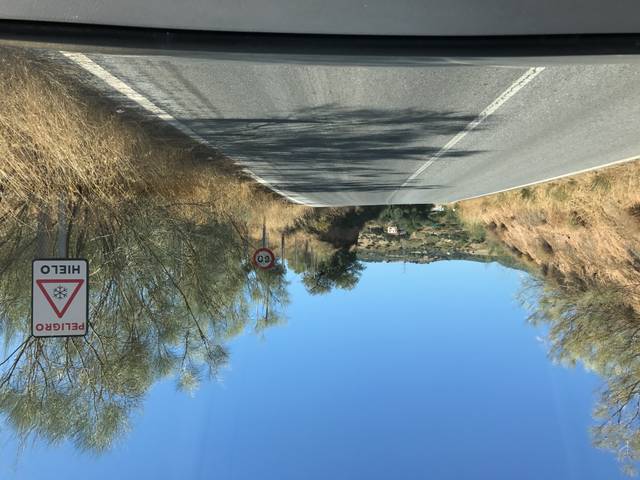
Region: Spain
Coordinates: 37.208, -3.576